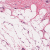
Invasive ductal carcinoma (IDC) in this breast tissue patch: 0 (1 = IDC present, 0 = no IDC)